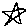
Label: star